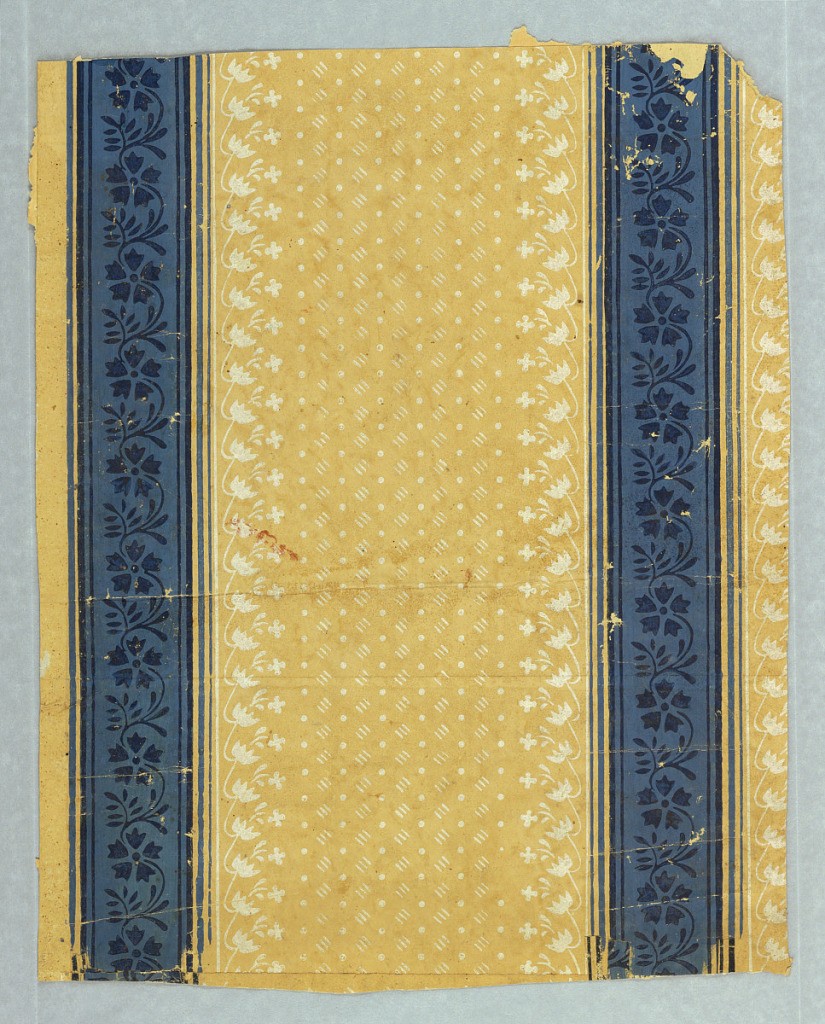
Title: Sidewall
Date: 1815–25
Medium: Block-printed on joined sheets
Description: Blue floral stripe, with band of stylized vining floral motif on either side. Printed in blue and white on tan background covered with pattern of dots and dashes.